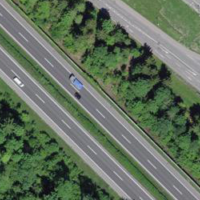
EUNIS habitat code: 57
Species observed at this site:
Milvus milvus